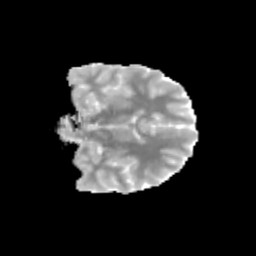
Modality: MD
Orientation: coronal
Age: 13
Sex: male
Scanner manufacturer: siemens
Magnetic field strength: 3 T
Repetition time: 3.8 s
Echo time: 0.07 s